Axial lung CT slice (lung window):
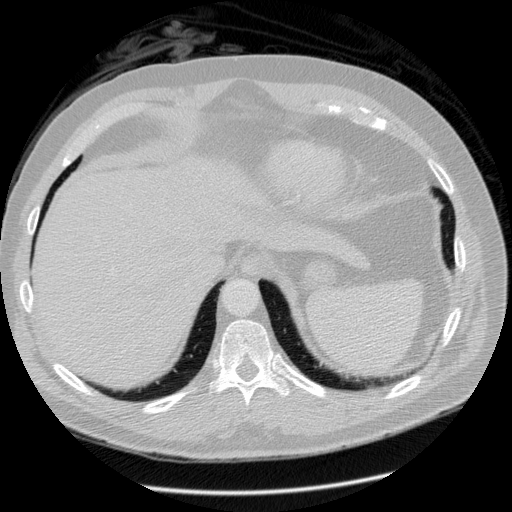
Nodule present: no